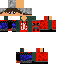
A male human skin with medium skin, wearing brown long hair dressed in a red hoodie and red pants, featuring a closed mouth.